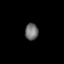
Tissue: prostate
Cell type: T cells
Senescence score: 0.7125
Nuclear area (px): 216
Mean DAPI intensity: 111.972